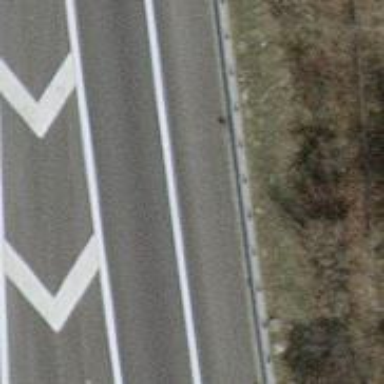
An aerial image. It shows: Asphalt motorway link.